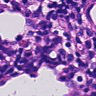
Metastatic tissue present: no